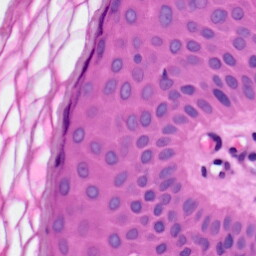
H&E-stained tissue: Skin